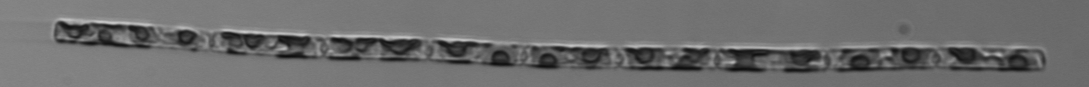
Label: Guinardia_delicatula